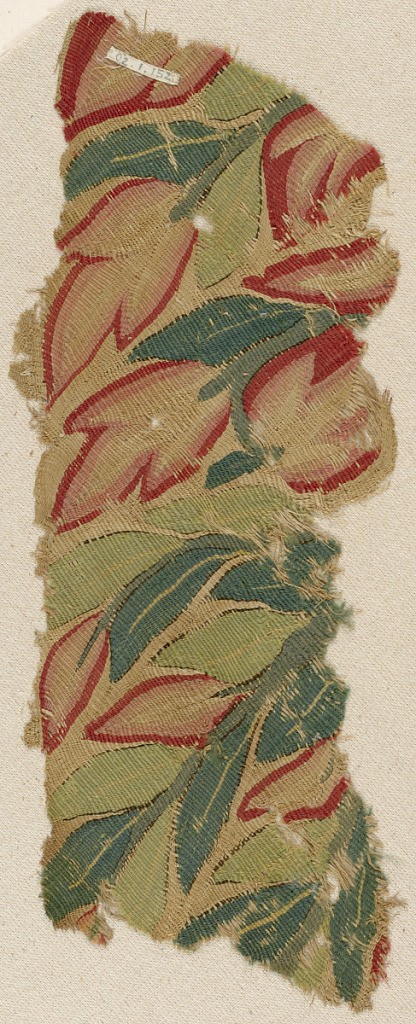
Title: Curtain border fragment
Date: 3rd–4th century
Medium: Warp; S-spun linen. Weft; S-spun linen, S-spun wools Technique: tapestry woven
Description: Polychrome leaves